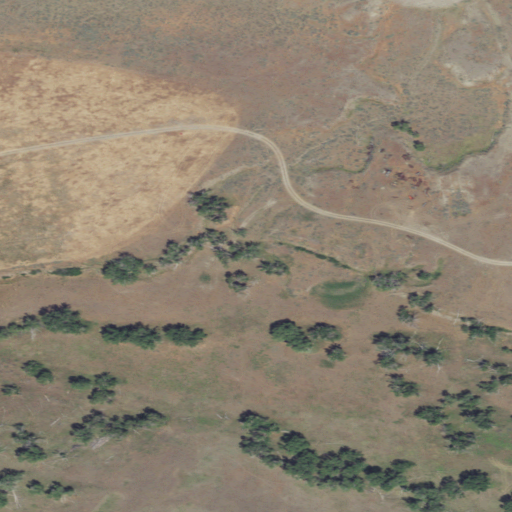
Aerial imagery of valley in Montana named Twin Coulee containing shrub, grassland, cultivated crops, pasture, and herbaceous wetlands